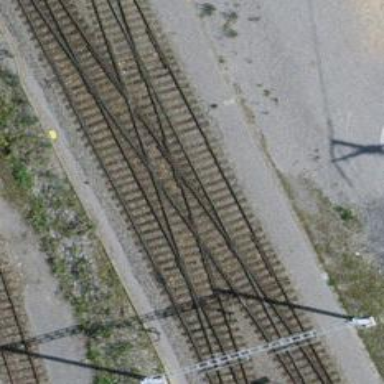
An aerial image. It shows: Railway crossing.